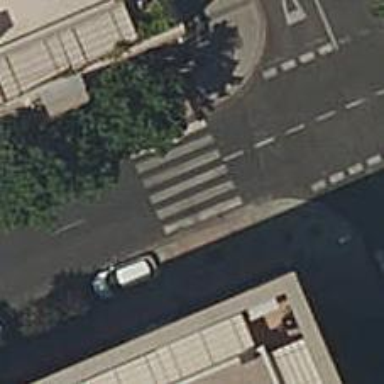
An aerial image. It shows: Uncontrolled zebra crossing on the road.